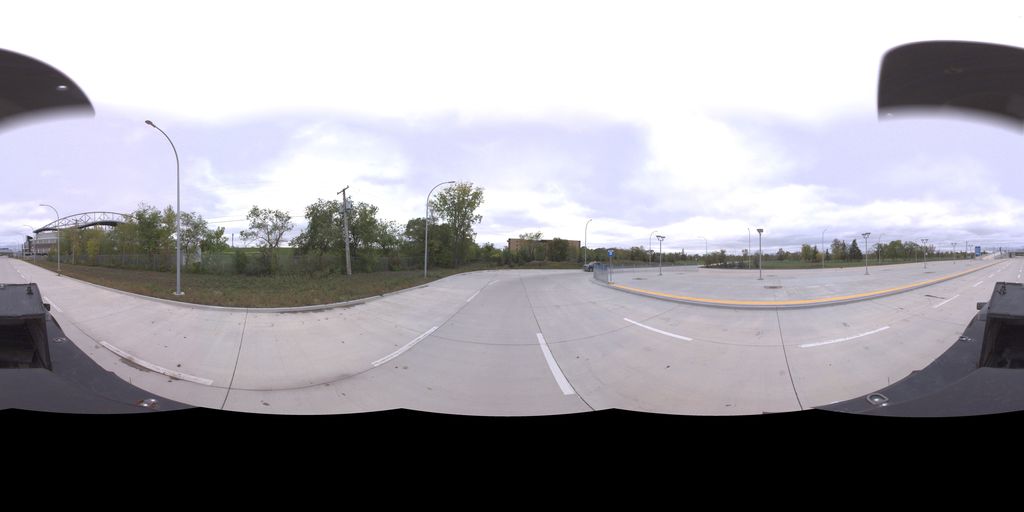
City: winnipeg